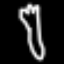
Label: fork